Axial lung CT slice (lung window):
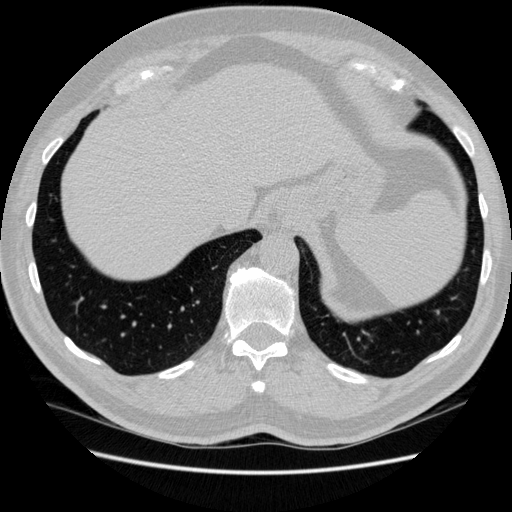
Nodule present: no